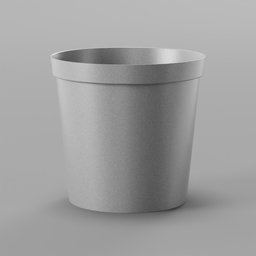
Label: tools